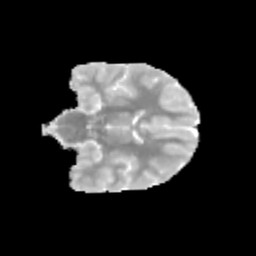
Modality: MD
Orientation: coronal
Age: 13
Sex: male
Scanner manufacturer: siemens
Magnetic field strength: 3 T
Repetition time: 3.8 s
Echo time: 0.07 s